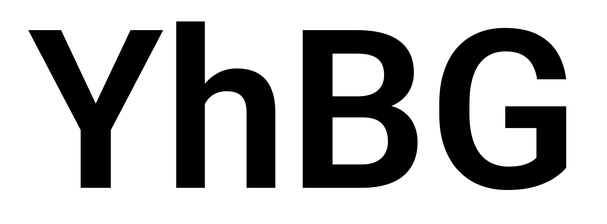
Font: Roboto_SemiBold